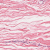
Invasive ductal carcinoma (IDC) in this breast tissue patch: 0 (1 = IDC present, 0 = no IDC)